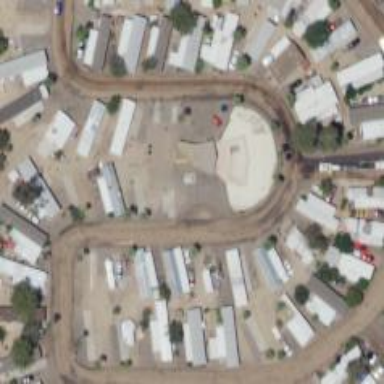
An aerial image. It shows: Mobile residential area.